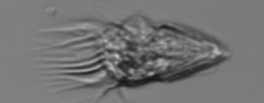
Label: Strombidium_morphotype1